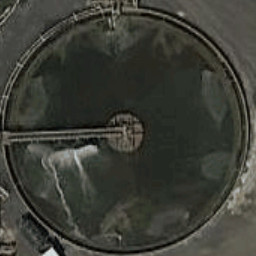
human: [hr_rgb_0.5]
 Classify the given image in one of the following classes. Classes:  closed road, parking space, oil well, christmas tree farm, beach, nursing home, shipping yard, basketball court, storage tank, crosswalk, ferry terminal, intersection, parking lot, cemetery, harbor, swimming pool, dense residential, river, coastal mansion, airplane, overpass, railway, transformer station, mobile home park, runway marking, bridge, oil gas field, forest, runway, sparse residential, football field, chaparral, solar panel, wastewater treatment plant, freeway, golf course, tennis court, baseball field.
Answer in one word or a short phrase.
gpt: wastewater treatment plant